Question: I want to set a background color in a cell..

so I have the RGB color and the number of cell I want to color.
you can assume that the position of the cell is what I wrote.
my color is given by RGB:
'''
color = [255 0 0];
'''
I want to add it in the 10th cell, so I wrote something like:
'''
S.cell_data(10) = uicontrol('style','text',...
'units','pix',...
'Position',[20 70 80 40],...
'string',color);
'''
but the style is not 'text' and it is no a string.
this is what I'm trying right now:
'''
S.cell_data(10) = uicontrol('style','text',...
'units','pix',...
'Position',[125 70 80 40],...
'string','fh');
parentColor = get(get(S.cell_data(10), 'parent'), 'color');
set(S.cell_data(num_of_cols+1),'foregroundcolor', [0 0 0], ...
'backgroundcolor', parentColor);
'''
somebody knows?
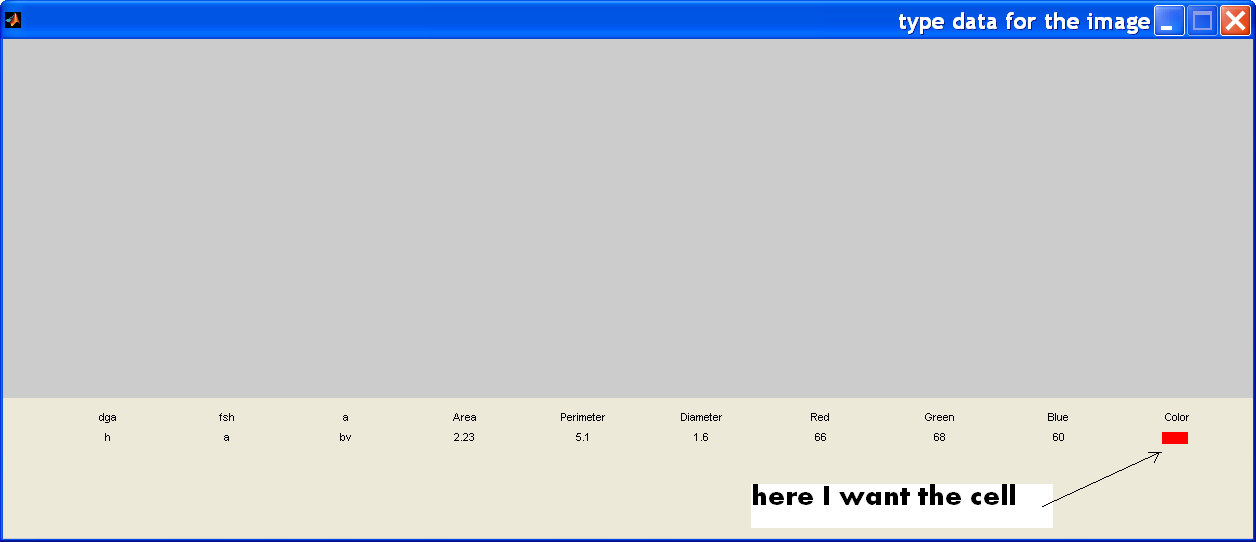
Answer: '''
blue = 255;
green = 0;
red = 0;
rgb_str = strcat('<HTML><BODY bgcolor = "rgb(', num2str(red), ', ', num2str(green), ', ', num2str(blue), ')">green background</BODY></HTML>');
S.cell_data(10) = uicontrol('Style','pushbutton', 'Position',[20 70 80 40], 'String', {rgb_str});
'''